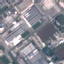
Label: Industrial